Interaction volume radius: 5 \u00c5
Interaction volume height: 10 \u00c5
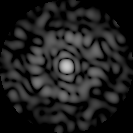
Disorder parameter: 0.7717